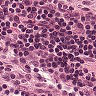
Metastatic tissue present: no